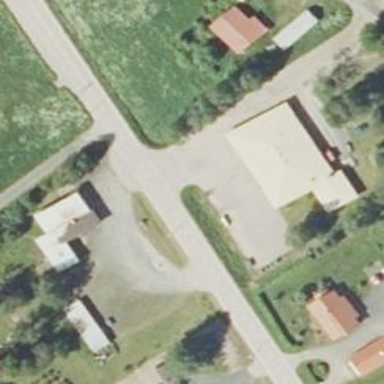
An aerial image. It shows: Post office.